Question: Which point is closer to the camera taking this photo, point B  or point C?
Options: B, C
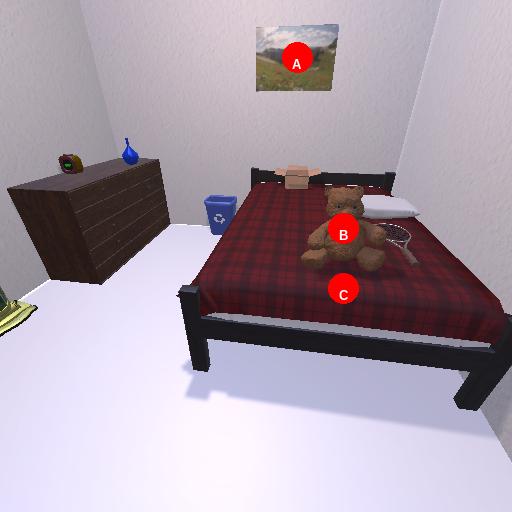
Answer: B